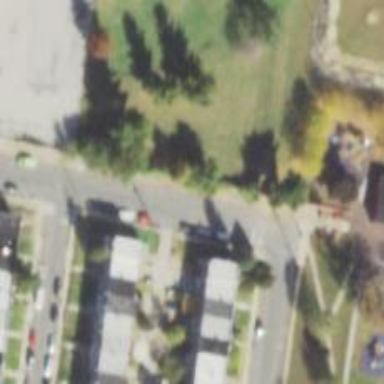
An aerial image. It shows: Alleyway designated as service road.